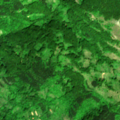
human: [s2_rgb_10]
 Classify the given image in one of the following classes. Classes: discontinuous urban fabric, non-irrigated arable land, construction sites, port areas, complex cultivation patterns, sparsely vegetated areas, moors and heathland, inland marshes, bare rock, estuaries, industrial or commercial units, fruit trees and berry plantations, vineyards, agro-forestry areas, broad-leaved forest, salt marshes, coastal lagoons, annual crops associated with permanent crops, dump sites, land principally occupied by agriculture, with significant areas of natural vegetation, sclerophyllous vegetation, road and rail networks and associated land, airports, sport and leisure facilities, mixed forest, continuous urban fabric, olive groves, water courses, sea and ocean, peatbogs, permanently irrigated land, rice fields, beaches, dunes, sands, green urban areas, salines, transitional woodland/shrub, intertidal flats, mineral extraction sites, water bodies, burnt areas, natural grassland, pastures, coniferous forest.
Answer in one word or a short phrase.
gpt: complex cultivation patterns, land principally occupied by agriculture, with significant areas of natural vegetation, broad-leaved forest